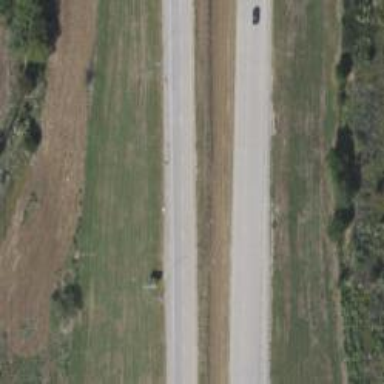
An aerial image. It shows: This image shows trunk highway that functions as expressway.